You are looking at the envelope spectrum of a bearing's vibration signal. The marked vertical lines are the theoretical fault frequencies for the outer race, inner race, rolling elements, and cage. Diagnose the bearing from this image, choosing from: normal, inner_race, outer_race, ball.
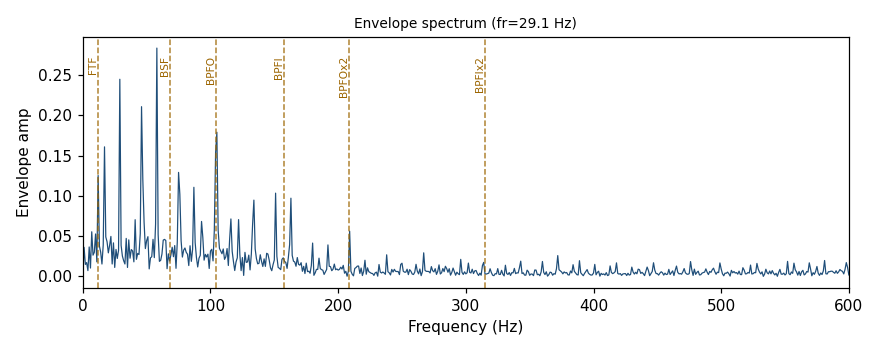
Answer: outer_race